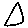
Label: triangle